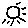
Label: sun